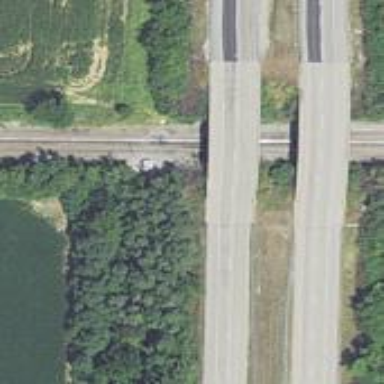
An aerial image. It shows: Bridge on trunk expressway.